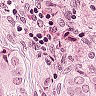
Metastatic tissue present: yes